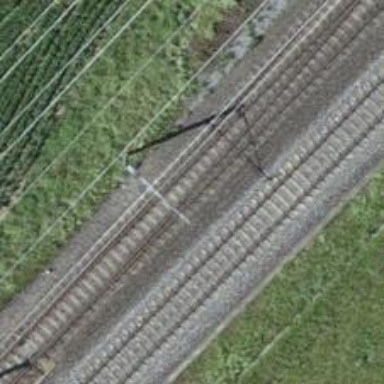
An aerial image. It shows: Railway switch.